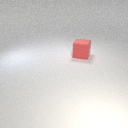
large red rubber cube